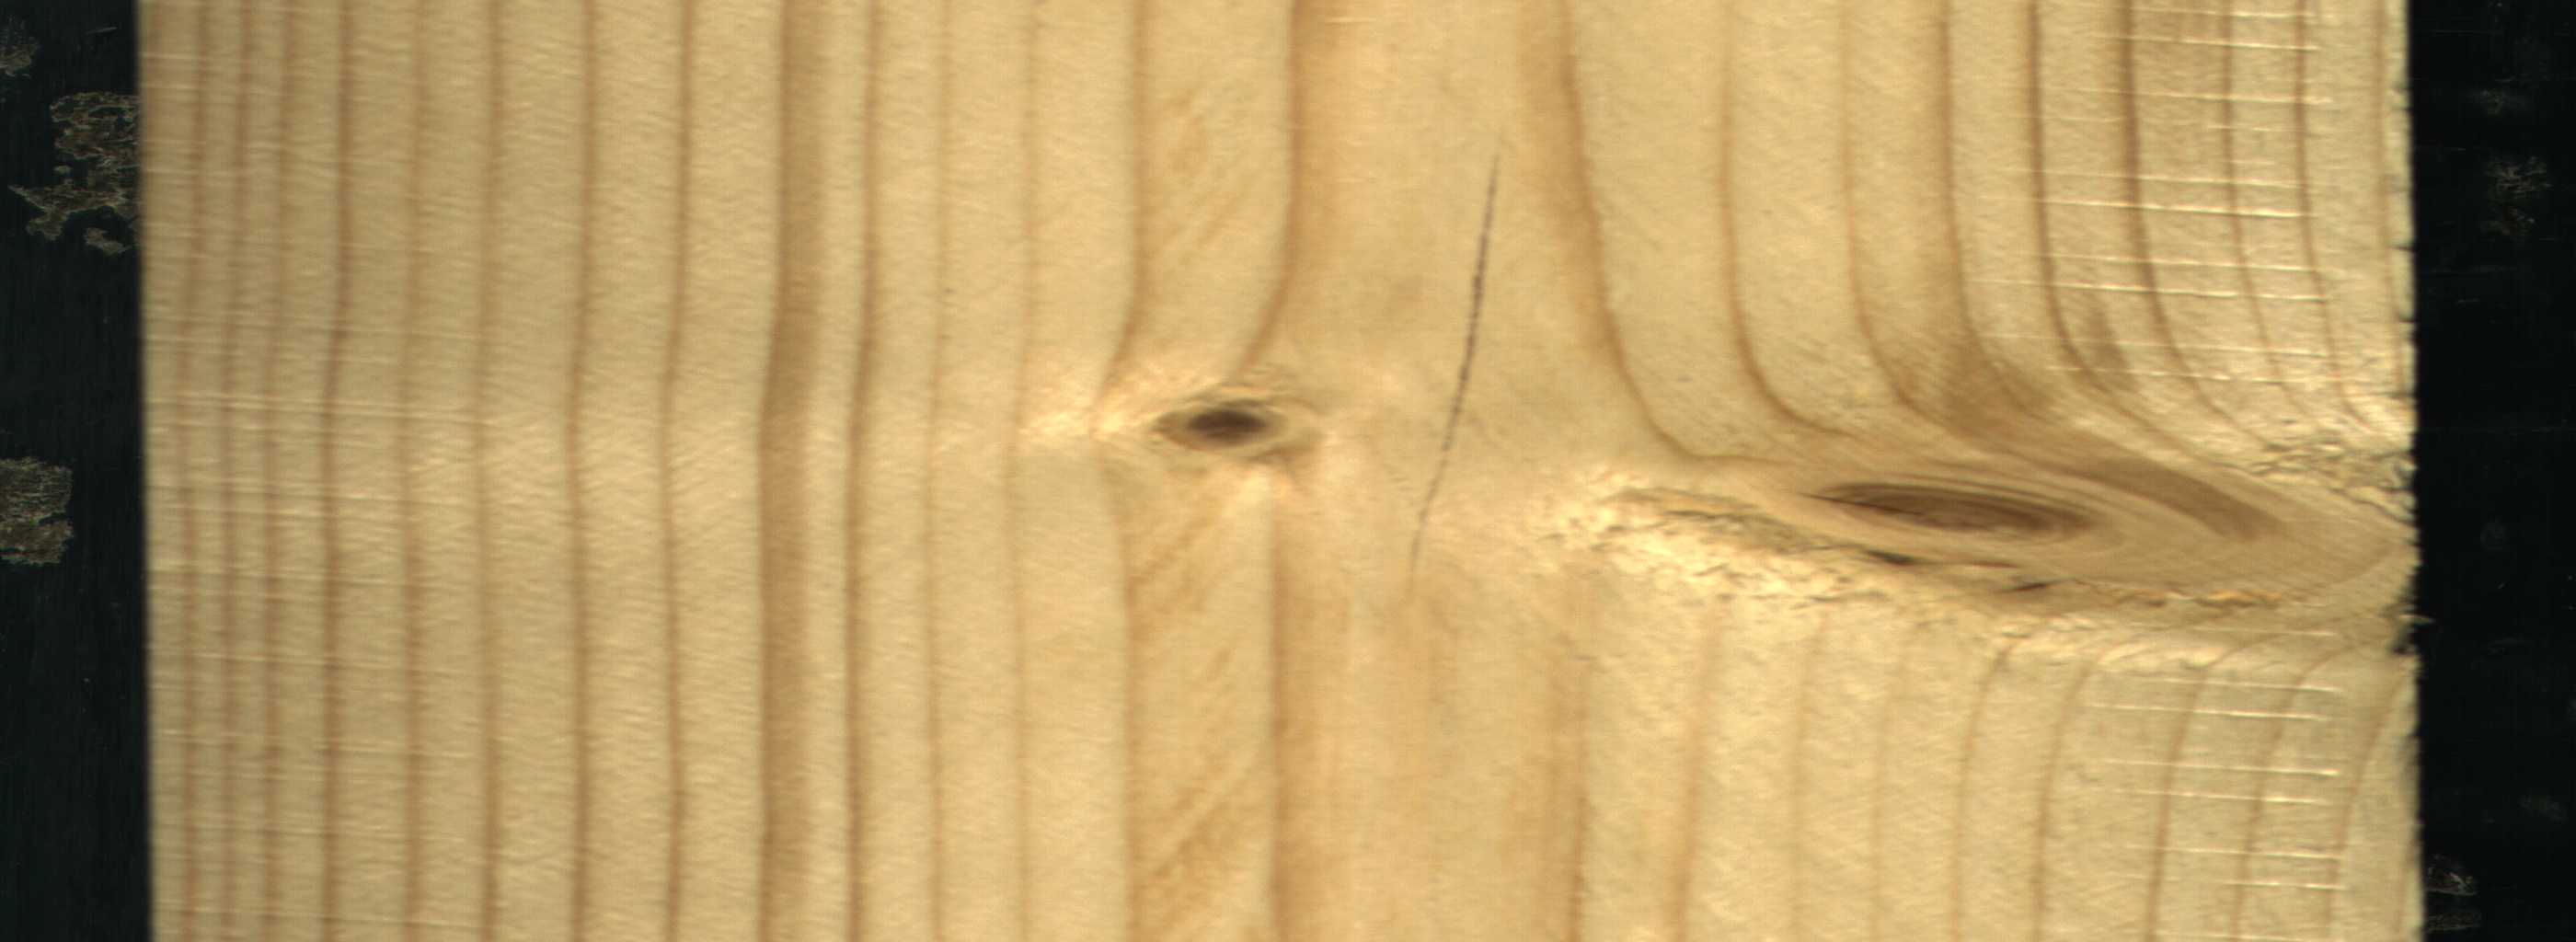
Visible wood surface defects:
Crack
Live_Knot
Live_Knot